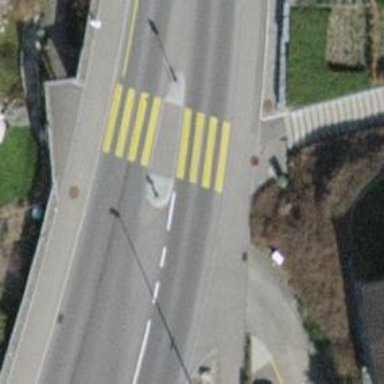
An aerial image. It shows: Kerb serving as barrier.